Field crop: maize
Growth stage: 2
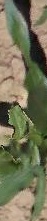
Species: maize